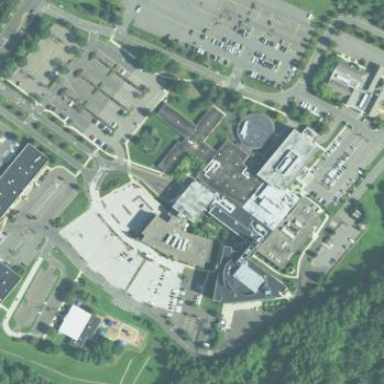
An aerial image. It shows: Healthcare facility identified as hospital.